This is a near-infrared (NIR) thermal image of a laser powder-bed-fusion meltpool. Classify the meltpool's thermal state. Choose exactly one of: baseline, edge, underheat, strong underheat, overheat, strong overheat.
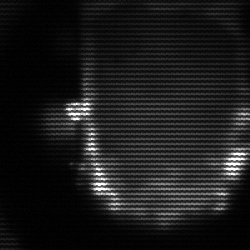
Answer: baseline